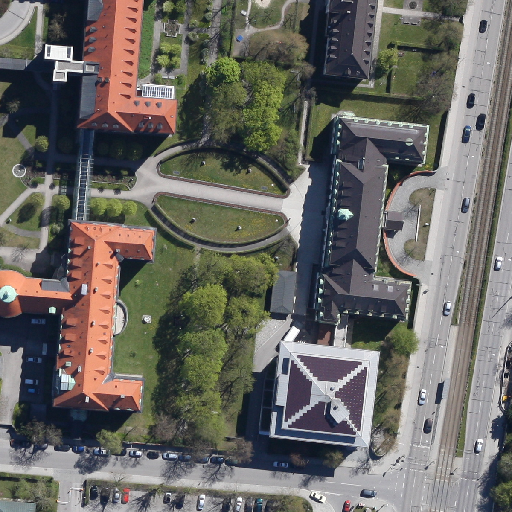
Referring expression: light-duty vehicle in the parking area